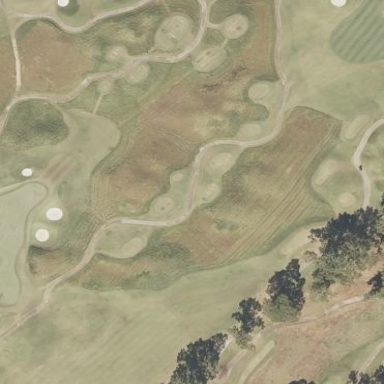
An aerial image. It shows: Area with grass used as rough in golf course.